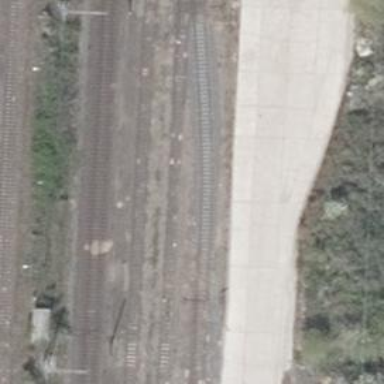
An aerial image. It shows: Railway switch.